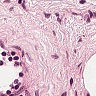
Metastatic tissue present: no